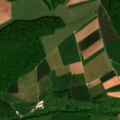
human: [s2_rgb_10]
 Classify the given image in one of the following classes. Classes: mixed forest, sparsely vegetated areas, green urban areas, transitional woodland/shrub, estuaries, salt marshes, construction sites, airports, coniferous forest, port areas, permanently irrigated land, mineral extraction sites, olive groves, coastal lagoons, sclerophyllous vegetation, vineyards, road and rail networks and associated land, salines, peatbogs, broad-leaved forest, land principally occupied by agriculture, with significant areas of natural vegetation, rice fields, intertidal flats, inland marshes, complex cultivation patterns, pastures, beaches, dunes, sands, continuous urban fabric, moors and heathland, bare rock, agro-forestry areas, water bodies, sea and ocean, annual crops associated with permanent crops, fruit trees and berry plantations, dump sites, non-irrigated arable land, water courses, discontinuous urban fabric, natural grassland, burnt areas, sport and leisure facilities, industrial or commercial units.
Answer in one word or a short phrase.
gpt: pastures, complex cultivation patterns, land principally occupied by agriculture, with significant areas of natural vegetation, broad-leaved forest